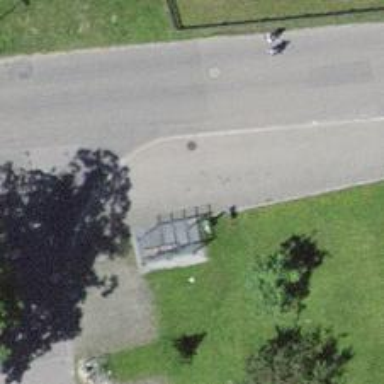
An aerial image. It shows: Bus stop with platform for public transport.